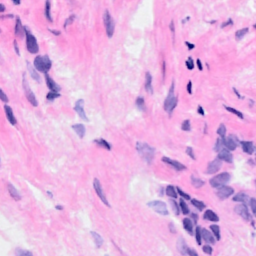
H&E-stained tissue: Breast